Question: I'm working with MochaUI windows, for example:
'''
new MUI.Window({
id: 'PanelId',
loadMethod: 'html',
contentURL: 'pages/Panel.html',
closeAfter: 0,
type: 'notification',
addClass: 'notification',
content: 'Notification Window',
width: 350,
height: 40,
y: 150,
x: 100,
padding: { top: 10, right: 12, bottom: 10, left: 12 },
shadowBlur: 5
});
'''
My problem is that I'm trying to open the window above a control that runs an ActiveX which renders video.
I'm not able to get the window on top of the video.
The window is above all other controls (which one of them holds the ActiveX) but the part of the MochaUI window which is on top of the video, is always "cropped".
Any ideas?
(the black area is part of the video!)

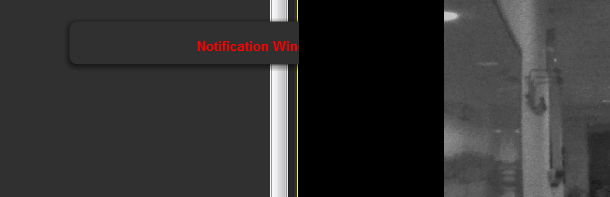
Answer: I was finally able to fix the problem.
I'm setting my load type to iFrame instead of html:
'''
new MUI.Window({
id: 'MyWindow',
loadMethod: 'iframe',
'''
Now I have flickering but that's a different problem.